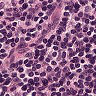
Metastatic tissue present: no